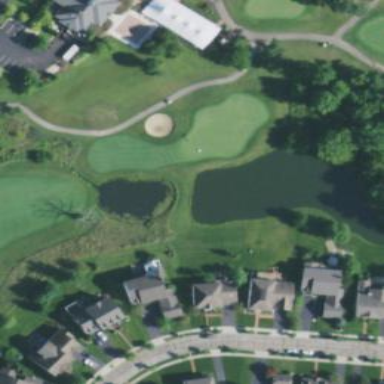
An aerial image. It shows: Water hazard in golf course. The hazard is natural water feature.